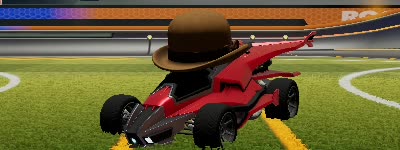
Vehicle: aftershock